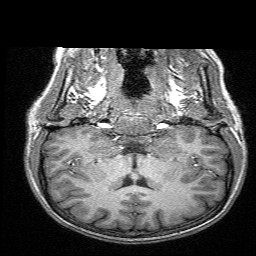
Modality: T1w
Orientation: sagittal
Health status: ill
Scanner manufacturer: siemens
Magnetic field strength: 3 T
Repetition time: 2.3 s
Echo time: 0.00298 s